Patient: sex F, age 65
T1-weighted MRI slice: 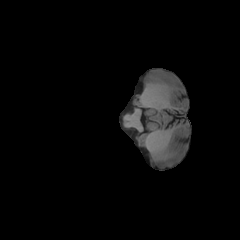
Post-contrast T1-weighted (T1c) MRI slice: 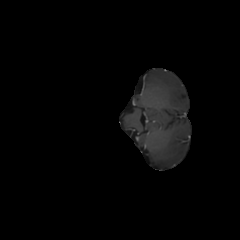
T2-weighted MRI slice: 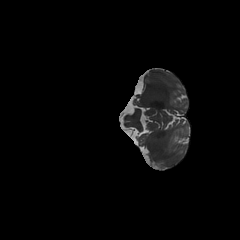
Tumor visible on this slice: no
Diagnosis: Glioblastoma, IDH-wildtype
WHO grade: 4